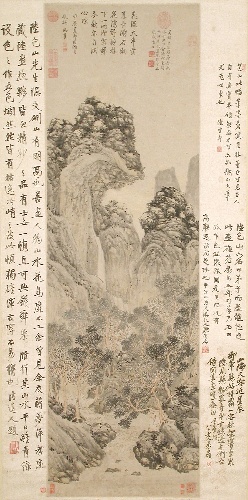
Title: 明  陸治   枚乘獨坐圖    軸|Mei Cheng Sitting Alone
Artist: Lu Zhi
Artist bio: Chinese, 1495–1576
Object type: Hanging scroll
Classification: Paintings
Medium: Hanging scroll; ink and color on paper
Culture: China
Period: Ming dynasty (1368–1644)
Dimensions: Image: 48 7/8 x 15 1/8 in. (124.1 x 38.4 cm)
Overall with mounting: 87 3/8 x 30 1/8 in. (221.9 x 76.5 cm)
Overall with knobs: 87 3/8 x 34 1/2 in. (221.9 x 87.6 cm)
Department: Asian Art
Credit line: Gift of Herbert and Jeanine Coyne, 1991
Accession year: 1991
Repository: Metropolitan Museum of Art, New York, NY
Tags: Mountains|Landscapes